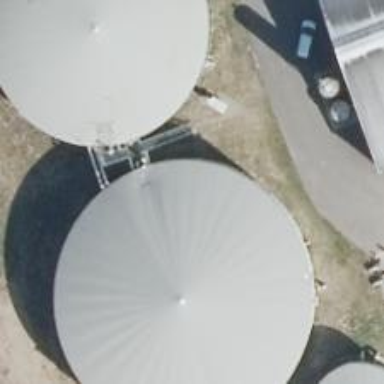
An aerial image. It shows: Building with storage tank.